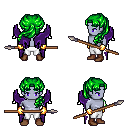
a pixel art fantasy rpg character, male body template, dark elf, purple skin, purple wings, white pants, green princess hairstyle, gold gloves, brown shoes, spear, four views (front, back, left, right), 2x2 character sprite sheet, small pixel art, hard edges, no anti-aliasing